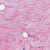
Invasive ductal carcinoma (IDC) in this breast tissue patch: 1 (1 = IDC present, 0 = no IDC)